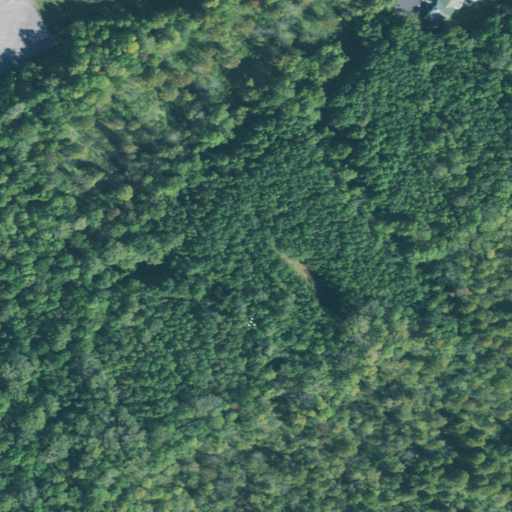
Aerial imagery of island in Tennessee named Goat Island containing woody wetlands, mixed forest, deciduous forest, medium intensity development, and low intensity development